Question: I'd like plot this :

And I have this data set:
'''
datetime,temperature,humidity,dpv
"2014-02-15 00:00:00",67.2,13.6,"red"
"2014-02-15 00:15:00",63.4,13.8,"yellow"
"2014-02-15 00:30:00",61.2,14.2,"green"
"2014-02-15 00:45:00",60.4,14.5,"green"
'''
Where 'dpv' is the value for the color at bottom.
Need mix scales and put humidity at right side axis.
This is my code getting data:
'''
datos_tem$datetime <- as.POSIXct(datos_tem$datetime)
datos_tem$temperature <- as.numeric(datos_tem$temperature)
datos_tem$humidity <- as.numeric(datos_tem$humidity)
'''
but I don't know do it with PLOT (not ggplot2) library.
Thanks in advance.
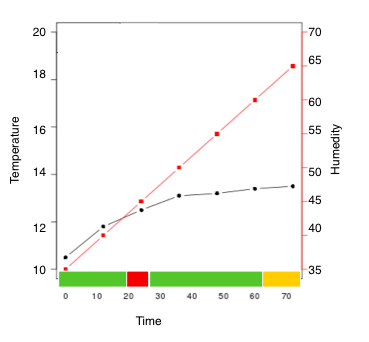
Answer: Not exactly the same but pretty similar:

Code:
'''
datos_tem <-
read.csv(text=
'datetime,temperature,humidity,dpv
"2014-02-15 00:00:00",67.2,13.6,"red"
"2014-02-15 00:15:00",63.4,13.8,"yellow"
"2014-02-15 00:30:00",61.2,14.2,"green"
"2014-02-15 00:45:00",60.4,14.5,"green"')
datos_tem$datetime <- as.POSIXct(datos_tem$datetime)
datos_tem$temperature <- as.numeric(datos_tem$temperature)
datos_tem$humidity <- as.numeric(datos_tem$humidity)
datos_tem$dpv <- as.character(datos_tem$dpv)
par(mar=c(5,4,4,5)+0.1)
# add temperature
plot(datos_tem$datetime,datos_tem$temperature,typ='b',col='red',
ylab='Temperature',xlab='Time')
# add humidity
par(new=T)
plot(datos_tem$datetime,datos_tem$humidity,type='b',
col='blue',xaxt='n',yaxt='n',xlab='',ylab='')
axis(4)
mtext(side=4,text='Humidity',line=3)
# add colored bars
par(new=T)
xToler <- min(diff(datos_tem$datetime)) / 2
yToler <- (min(datos_tem$humidity) - par('usr')[3]) / 2
enc <- rle(datos_tem$dpv)
idx <- 1
for(i in 1:length(enc$lengths)){
start <- datos_tem$datetime[idx] - xToler
end <- datos_tem$datetime[idx + enc$lengths[i] - 1] + xToler
rect(xleft=start,xright=end,
ybottom=par('usr')[3],ytop=par('usr')[3]+yToler,col=enc$values[i])
idx <- idx + enc$lengths[i]
}
'''
Note:
The code is pretty generic, i.e. it automatically computes positions according to the data in the original "datos_tem" 'data.frame'.